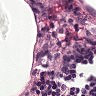
Metastatic tissue present: no